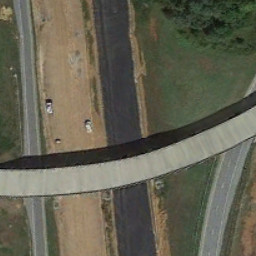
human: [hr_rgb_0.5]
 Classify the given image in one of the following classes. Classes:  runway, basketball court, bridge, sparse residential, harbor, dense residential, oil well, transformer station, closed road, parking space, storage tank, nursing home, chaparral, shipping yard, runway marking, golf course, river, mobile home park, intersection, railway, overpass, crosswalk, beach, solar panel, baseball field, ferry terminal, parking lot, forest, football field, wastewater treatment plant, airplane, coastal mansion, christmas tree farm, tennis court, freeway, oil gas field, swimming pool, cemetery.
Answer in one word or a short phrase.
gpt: overpass